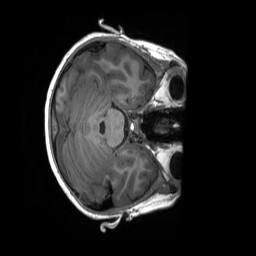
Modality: T1w
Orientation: axial
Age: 9
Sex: male
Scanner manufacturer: siemens
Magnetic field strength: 3 T
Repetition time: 2.3 s
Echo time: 0.00232 s